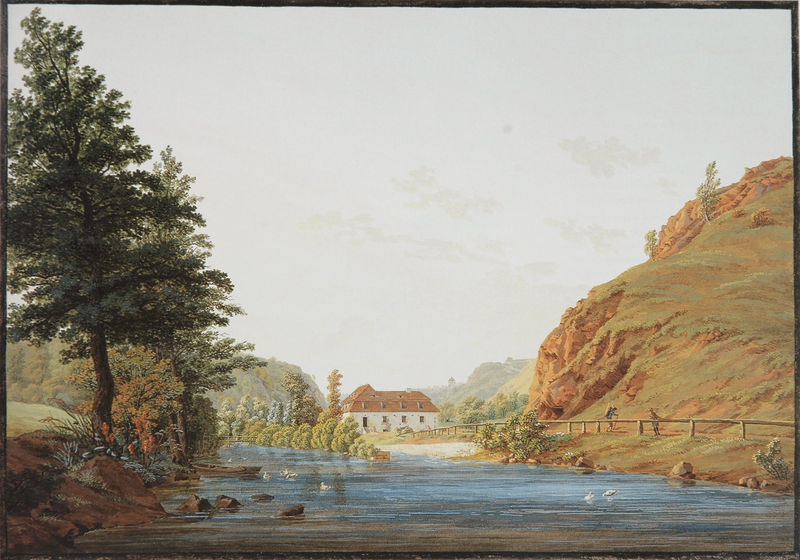
Titel: Die Königsmühle im Plauenschen Grund
Künstler: Caspar David Friedrich
Standort: Schweinfurt
Institution: Museum Georg Schäfer
Schlagwörter: baum, berg, blau, felsen, gemälde, himmel, schatten, wasser, wolken, bäume, fluss, gelb, grün, landschaft, menschen, see, ufer, braun, fenster, grau, hell, holz, licht, strasse, weiss, ausblick, dach, gebäude, gras, haus, rot, tiere, weg, wiese, zaun, beige, malerei, mensch, stein, steine, tragen, bach, erde, feld, felder, ferne, horizont, hügel, natur, schilf, spiegelung, strauch, vögel, weite, busch, büsche, gebüsch, gewässer, sonne, sträucher, händler, pflanzen, tal, wald, arbeit, bauern, boot, kahn, turm, deutschland, wellen, ente, gans, schwan, ansicht, naturalismus, vedute, zuschauer, abhang, kiepe, berge, farben, fels, hang, dorf, hecke, enten, idylle, figuren, böschung, strom, tannen, staffage, ruderboot, geländer, menschenleer, klippe, wohnhaus, bayern, wandern, idyll, gauben, flusslandschaft, gänse, laubbaum, nadelbaum, tanne, wasservögel, villa, biedermeier, herrschaftlich, sandstein, gutshof, reise, wanderer, bauernhaus, gehöft, reichtum, eiche, gaube, herrenhaus, natir, spaziergänger, eichen, hirten, gemölde, schwäne, weise, absperrung, besitz, fesnter, emälde, wellem, helle farben, amper, besichtigen, malereig, mittelteilung, zentralpunkt ist haus, fles, 19. jahrhundert, mwenschen